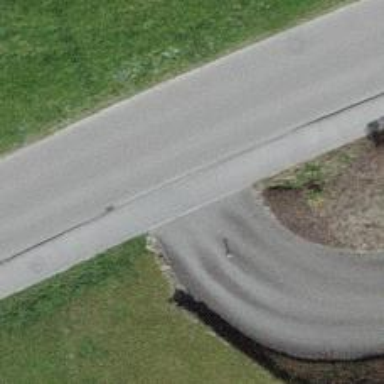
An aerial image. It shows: Sidewalk along the footway.